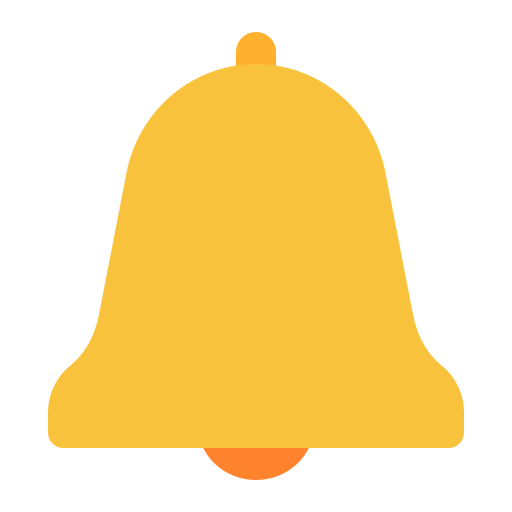
bell flat